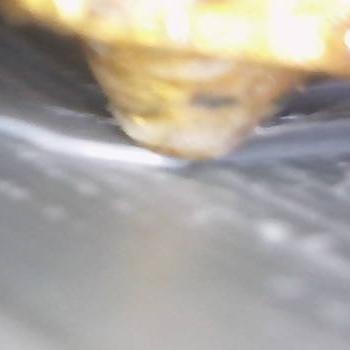
Flow rate: 265%